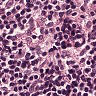
Metastatic tissue present: no